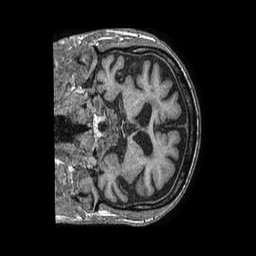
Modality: T1w
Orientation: coronal
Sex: male
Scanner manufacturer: philips
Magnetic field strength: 1.5 T
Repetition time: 0.007551 s
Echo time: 0.003429 s